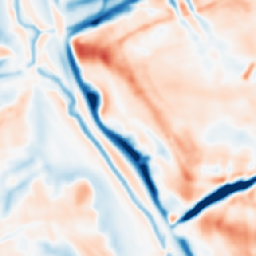
Category: multiscale
Decomposition family: dog
Decomposition parameters: sigma_low: 2
sigma_high: 10
Upsampling method: area
Upsampling parameters: scale: 8
Upsampling scale: 8